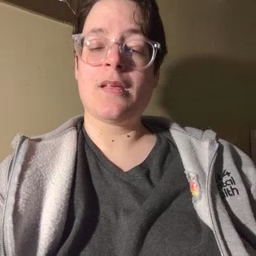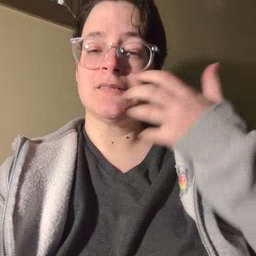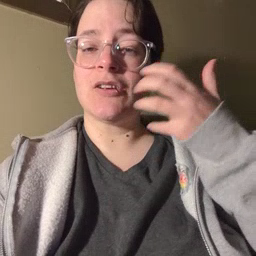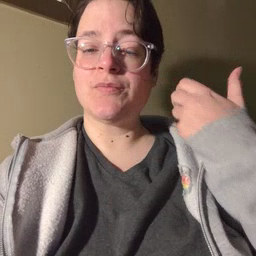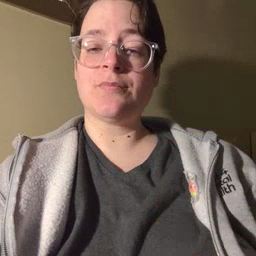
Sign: tiger